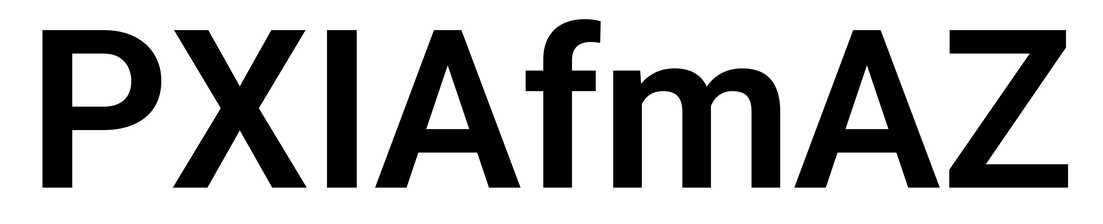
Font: Roboto_SemiBold